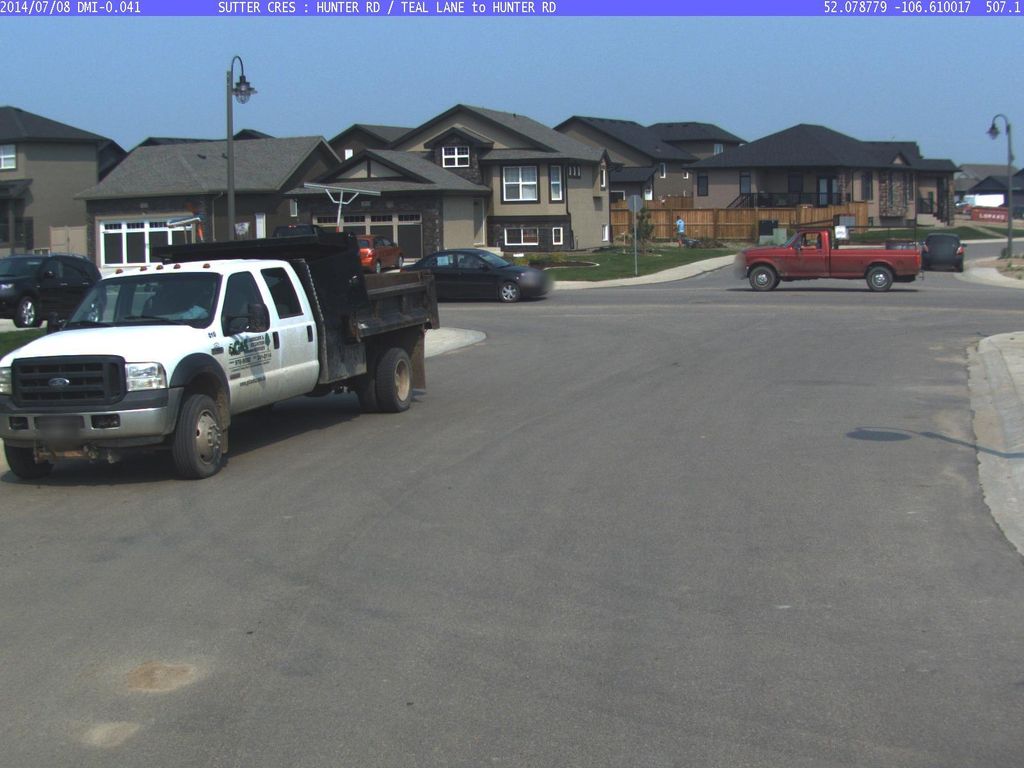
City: saskatoon